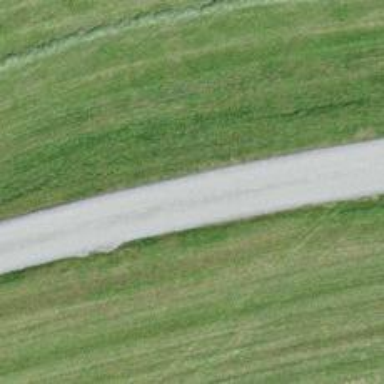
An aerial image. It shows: Well-maintained track road of grade 1.